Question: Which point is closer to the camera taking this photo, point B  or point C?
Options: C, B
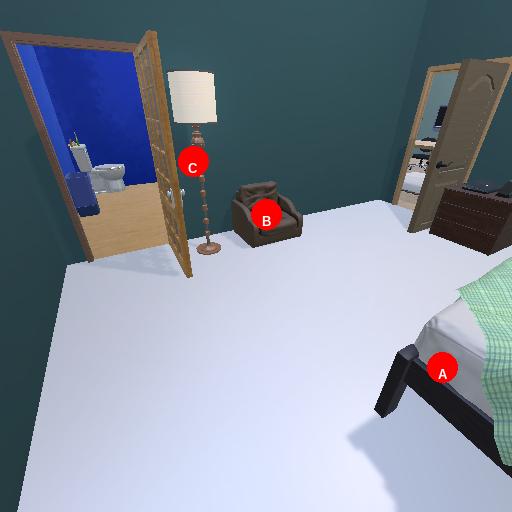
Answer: C